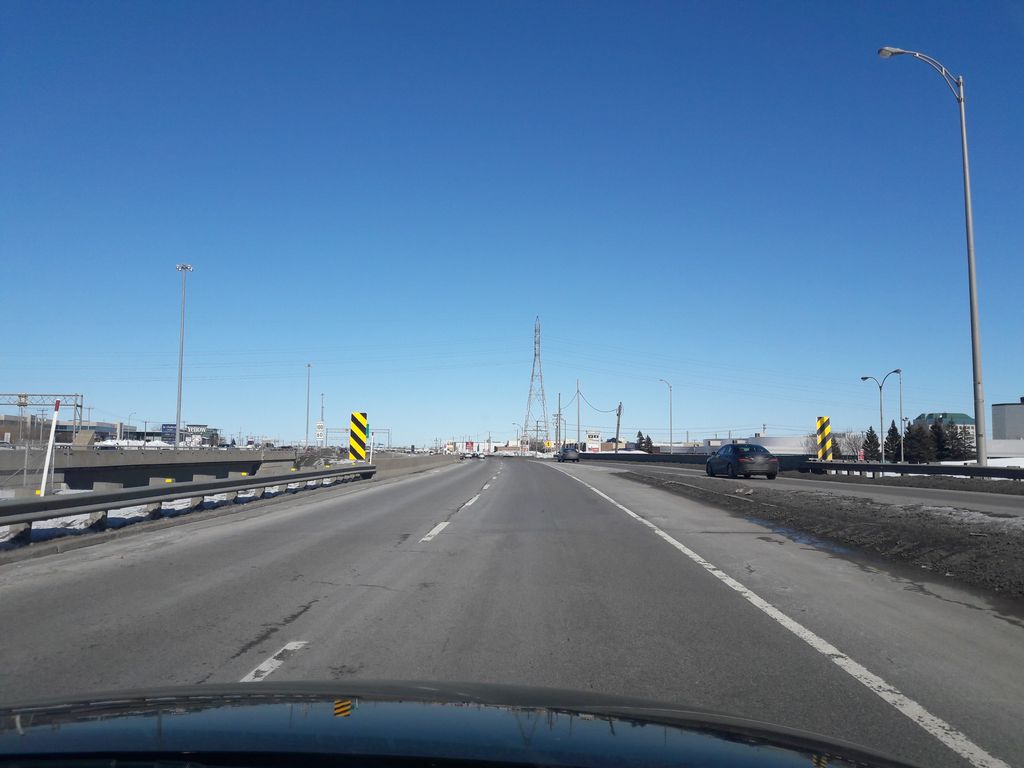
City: montreal